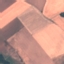
Label: AnnualCrop